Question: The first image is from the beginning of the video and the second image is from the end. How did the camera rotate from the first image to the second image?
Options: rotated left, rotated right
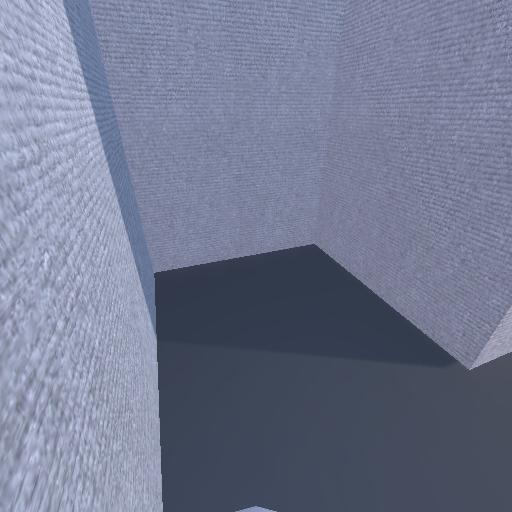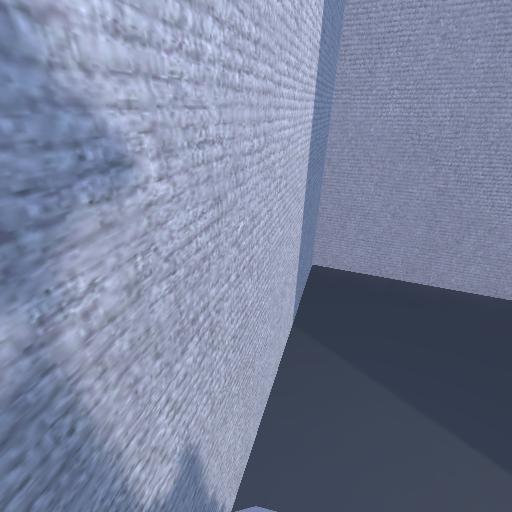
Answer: rotated left